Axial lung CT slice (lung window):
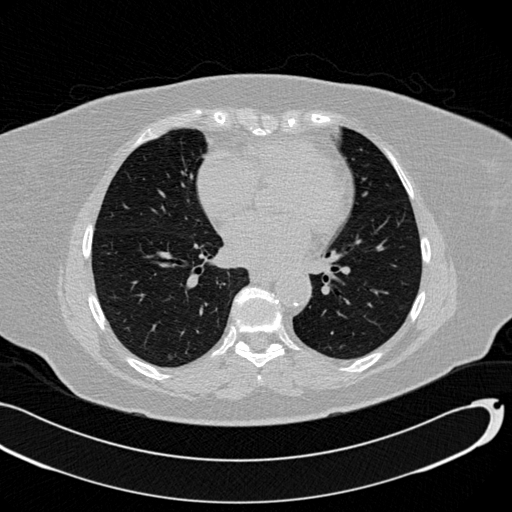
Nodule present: yes
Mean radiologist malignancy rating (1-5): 2